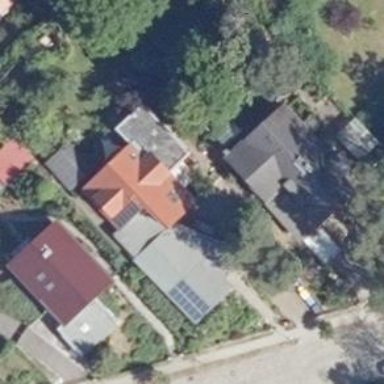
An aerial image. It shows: Veterinary facility.